Question: I'm using the GDI+ function FillClosedCurve (in C# if that matters), to draw a series of points as a nice "rounded" curve area. The problem is that it appears to be adding a strange "loop" shape to one corner of the resulting shape. The screenshot shows this little extra loop at the top right corner of my red coloured area -

the code is
'''
g.FillClosedCurve(shapeBrush, shapePoints.ToArray(), FillMode.Winding, 0.4f);
g.DrawPolygon(blackPen, shapePoints.ToArray());
'''
I added a black border with the DrawPolygon function so you can see where my coordinates are.
Can anyone tell me why I get that weird loop shape at the top right corner ??
Thank you.
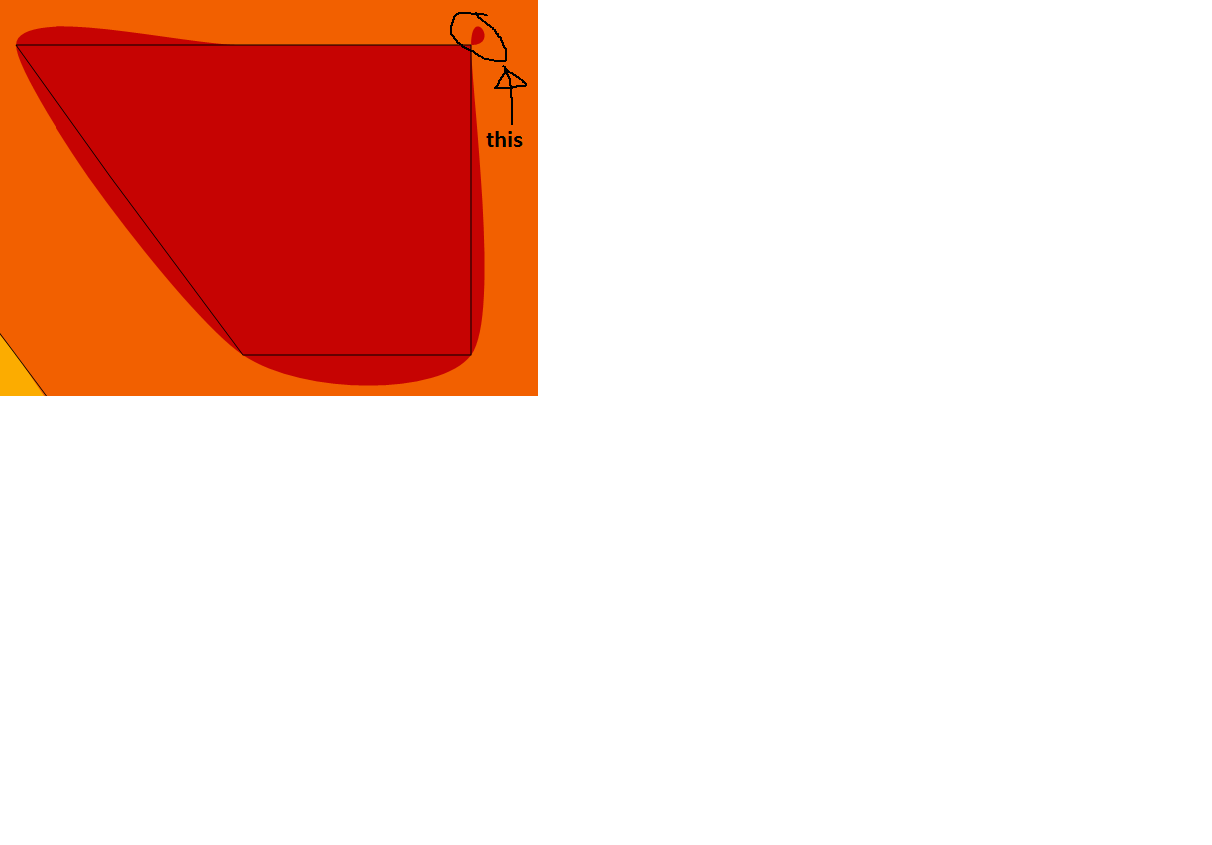
Answer: It's caused by you specifying the same point more than once in the array i.e. as the first and last point.
'FillClosedCurve' "closes" the path for you....so there is no need...in fact it's incorrect to specify the point twice....as it will then try and close the path from a point back to the point at the same position....which causes the artifact.
Here's a little example to demonstrate the difference:
'''
private void Form1_Paint(object sender, PaintEventArgs e)
{
PointF[] arrayDuplicatedPointAtStartAndEnd =
{
new PointF(20.0F, 20.0F),
new PointF(150.0F, 50.0F),
new PointF(150.0F, 150.0F),
new PointF(20.0F, 20.0F),
};
PointF[] arrayWithoutPointOverlap =
{
new PointF(20.0F, 20.0F),
new PointF(150.0F, 50.0F),
new PointF(150.0F, 150.0F)
};
float tension = 0.4F;
using (SolidBrush redBrush = new SolidBrush(Color.Red))
{
e.Graphics.FillClosedCurve(redBrush, arrayDuplicatedPointAtStartAndEnd, FillMode.Winding, tension);
}
e.Graphics.TranslateTransform(110.0f, 0.0f, MatrixOrder.Prepend);
using (SolidBrush blueBrush = new SolidBrush(Color.Blue))
{
e.Graphics.FillClosedCurve(blueBrush, arrayWithoutPointOverlap, FillMode.Winding, tension);
}
}
'''